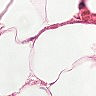
Metastatic tissue present: no